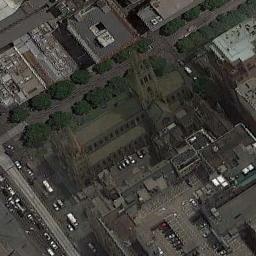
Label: church